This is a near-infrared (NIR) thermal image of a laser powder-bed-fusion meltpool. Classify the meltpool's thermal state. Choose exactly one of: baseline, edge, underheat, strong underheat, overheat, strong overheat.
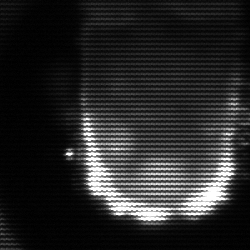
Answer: baseline